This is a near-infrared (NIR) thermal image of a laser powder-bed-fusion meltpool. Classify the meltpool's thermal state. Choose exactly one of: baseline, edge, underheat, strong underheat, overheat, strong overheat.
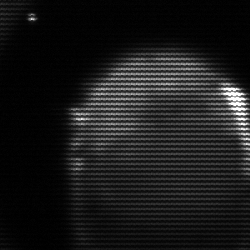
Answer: edge